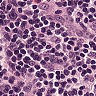
Metastatic tissue present: no